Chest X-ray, PA view. Patient: 43 years old, sex M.
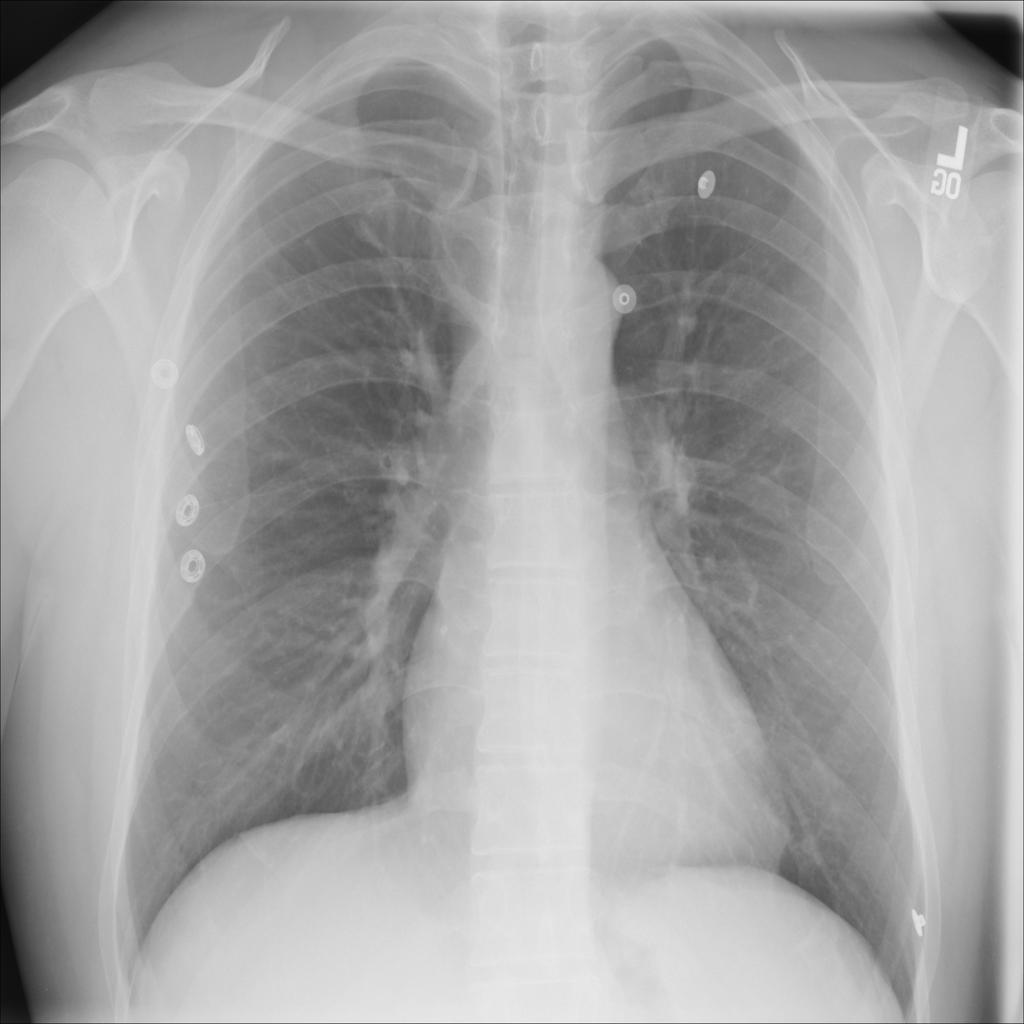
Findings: No Finding